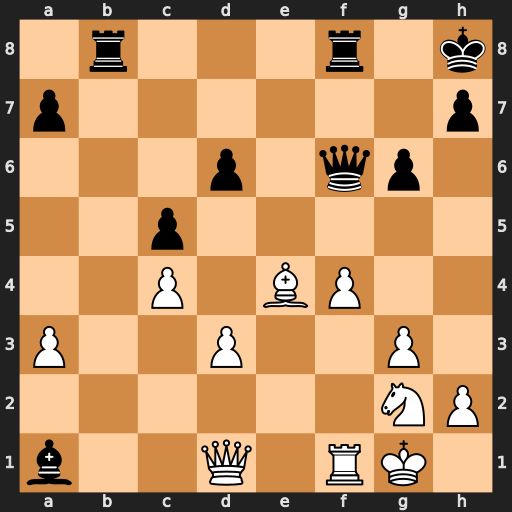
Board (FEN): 1r3r1k/p6p/3p1qp1/2p5/2P1BP2/P2P2P1/6NP/b2Q1RK1
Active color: w
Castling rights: -
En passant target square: -
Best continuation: Qxa1 Qxa1 Rxa1